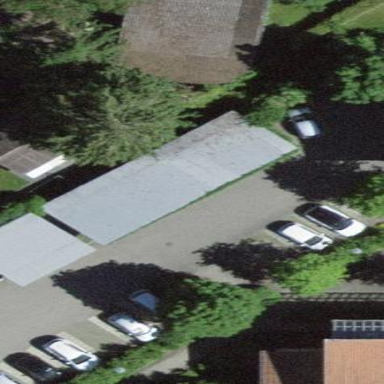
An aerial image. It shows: View of roof of building.